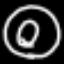
Label: donut